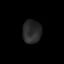
Tissue: lung
Cell type: Endothelial cells
Senescence score: 0.2099
Nuclear area (px): 424
Mean DAPI intensity: 40.578